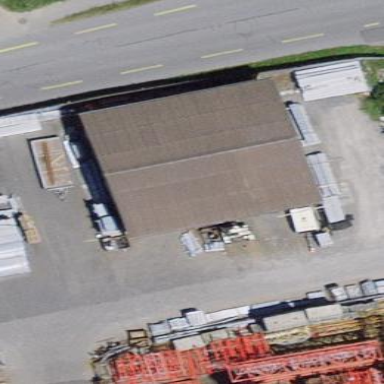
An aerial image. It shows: Warehouse building.